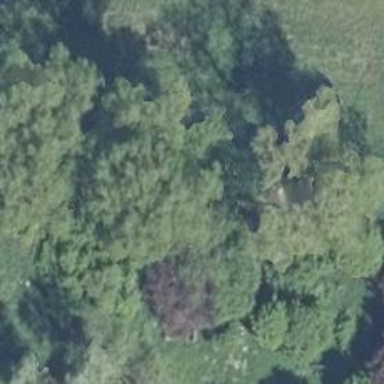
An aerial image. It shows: Broadleaved tree with lush leaves.